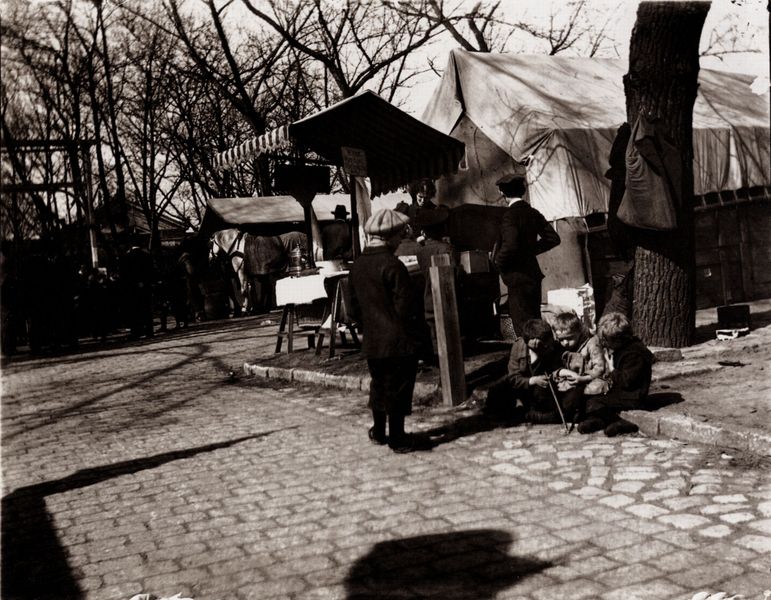
Titel: Rummel, beim Würstchenstand
Künstler: Heinrich Zille
Schlagwörter: baum, himmel, mann, schatten, weiß, bäume, menschen, sitzen, äste, frau, grau, hintergrund, hut, licht, paris, rücken, schwarz, strasse, szene, tisch, haus, park, tuch, weg, anzug, mütze, stehen, stein, steine, erde, stamm, zweige, sonne, boden, kind, genre, kinder, pferd, stock, sommer, pflaster, jungen, kahl, winter, laden, markt, platz, rand, sepia, bordüre, streifen, junge, foto, fotografie, photographie, spiel, auslage, berlin, jungs, schwarz weiss, asphalt, kopfsteinpflaster, pflasterstein, bordstein, kiosk, stand, zille, baskenmütze, photo, rinde, staße, teekanne, aufnahme, zelt, zelte, markise, kinderspiel, rummel, zeltdach, buden, stände, markisen, kirmes, linde, plane, neugierde, flohmarkt, heinrich, piefke